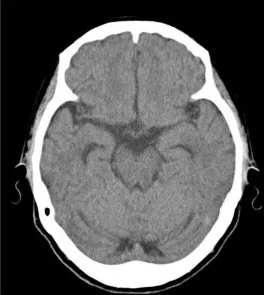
Head computed tomography (CT). (A) Age 77 years.
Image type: radiology (ct)